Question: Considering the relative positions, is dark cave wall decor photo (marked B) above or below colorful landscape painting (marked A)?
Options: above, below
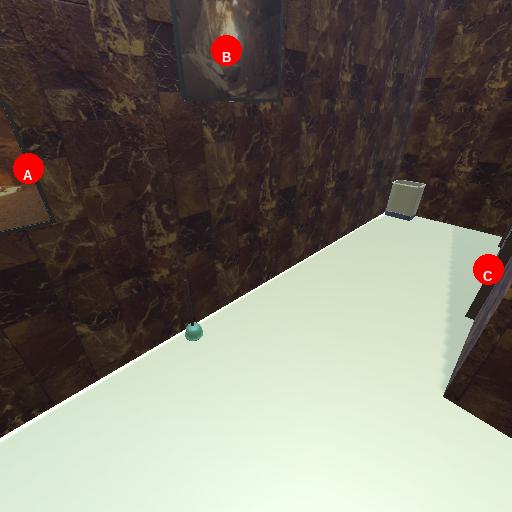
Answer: above